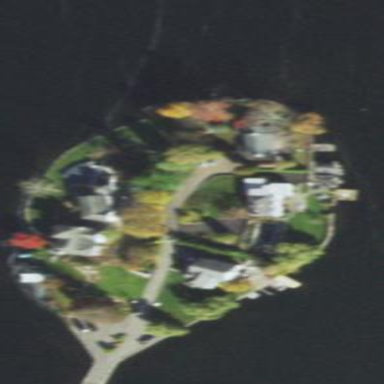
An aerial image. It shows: Image showing island.